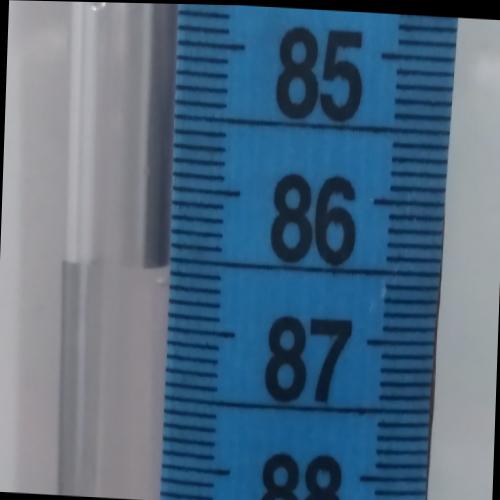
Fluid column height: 86.6 cm